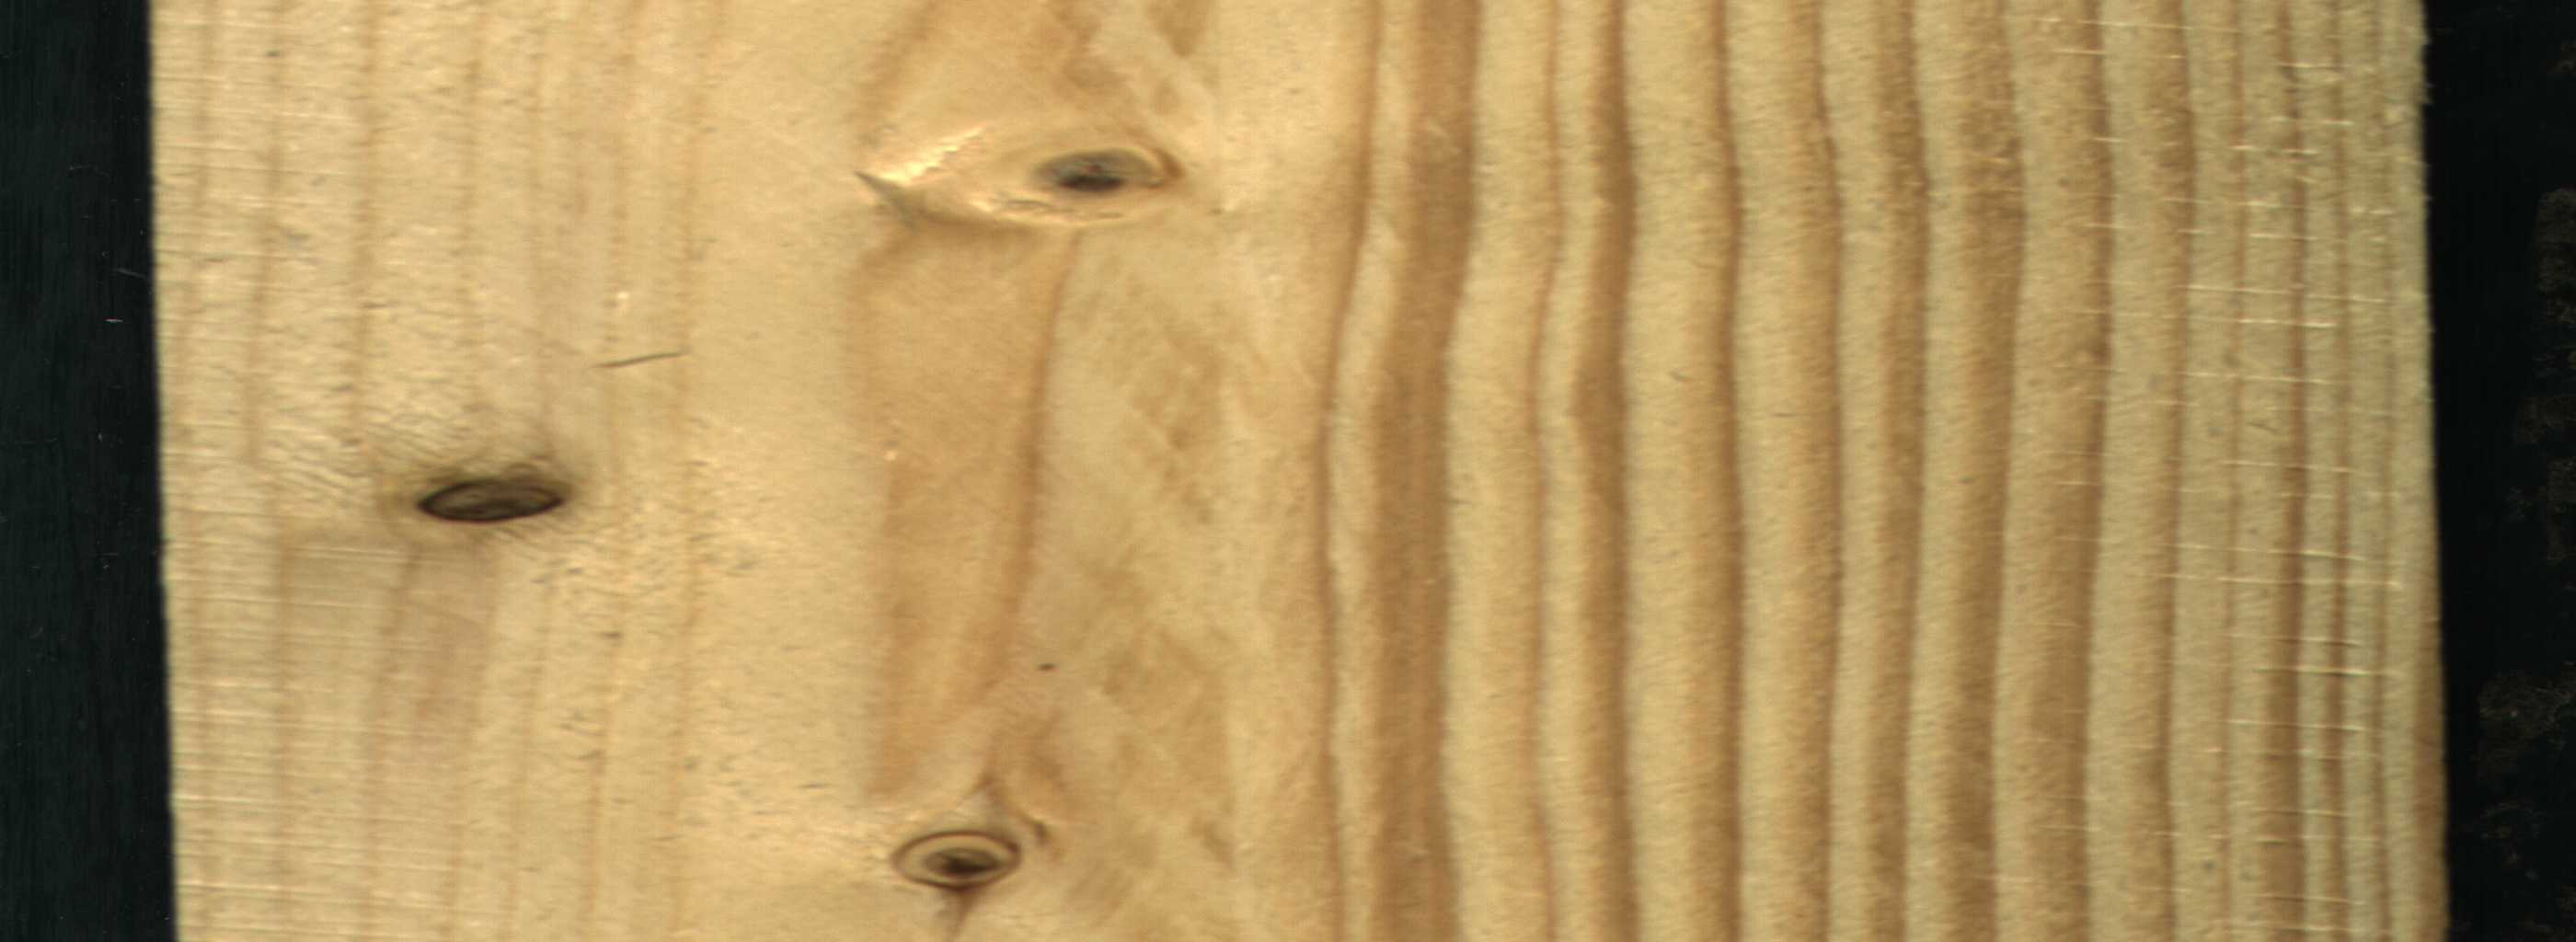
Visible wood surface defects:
Dead_Knot
Live_Knot
Live_Knot